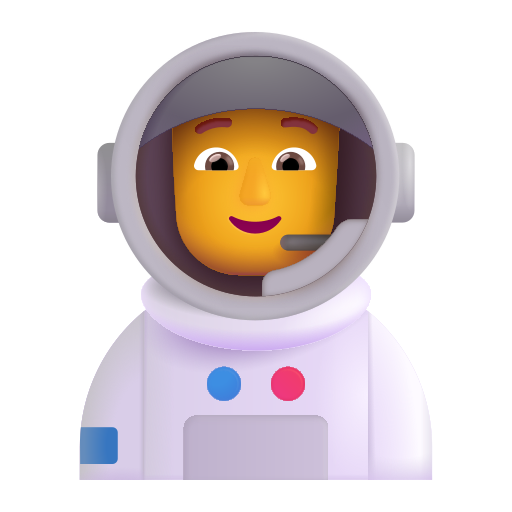
astronaut color default